Field crop: maize
Growth stage: 2
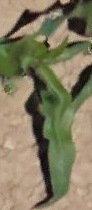
Species: maize